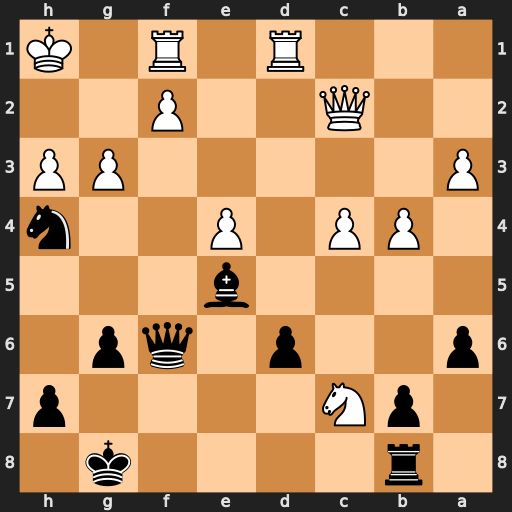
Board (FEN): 1r4k1/1pN4p/p2p1qp1/4b3/1PP1P2n/P5PP/2Q2P2/3R1R1K
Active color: b
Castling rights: -
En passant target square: -
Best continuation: Qf3+ Kg1 Qg2#